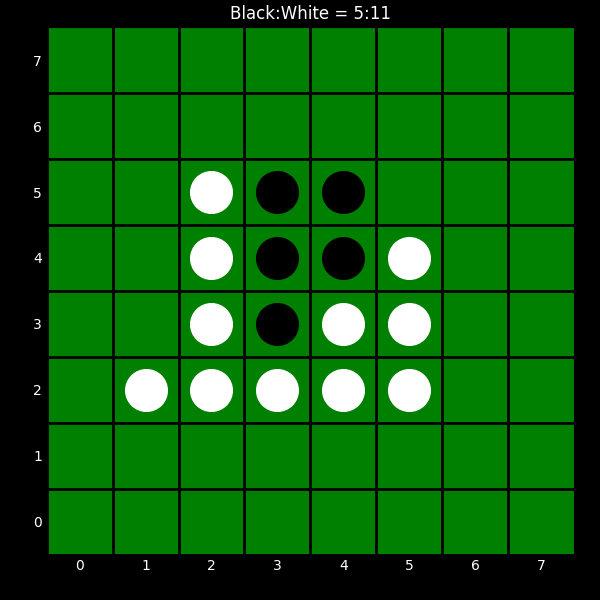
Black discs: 5
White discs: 11